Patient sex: F
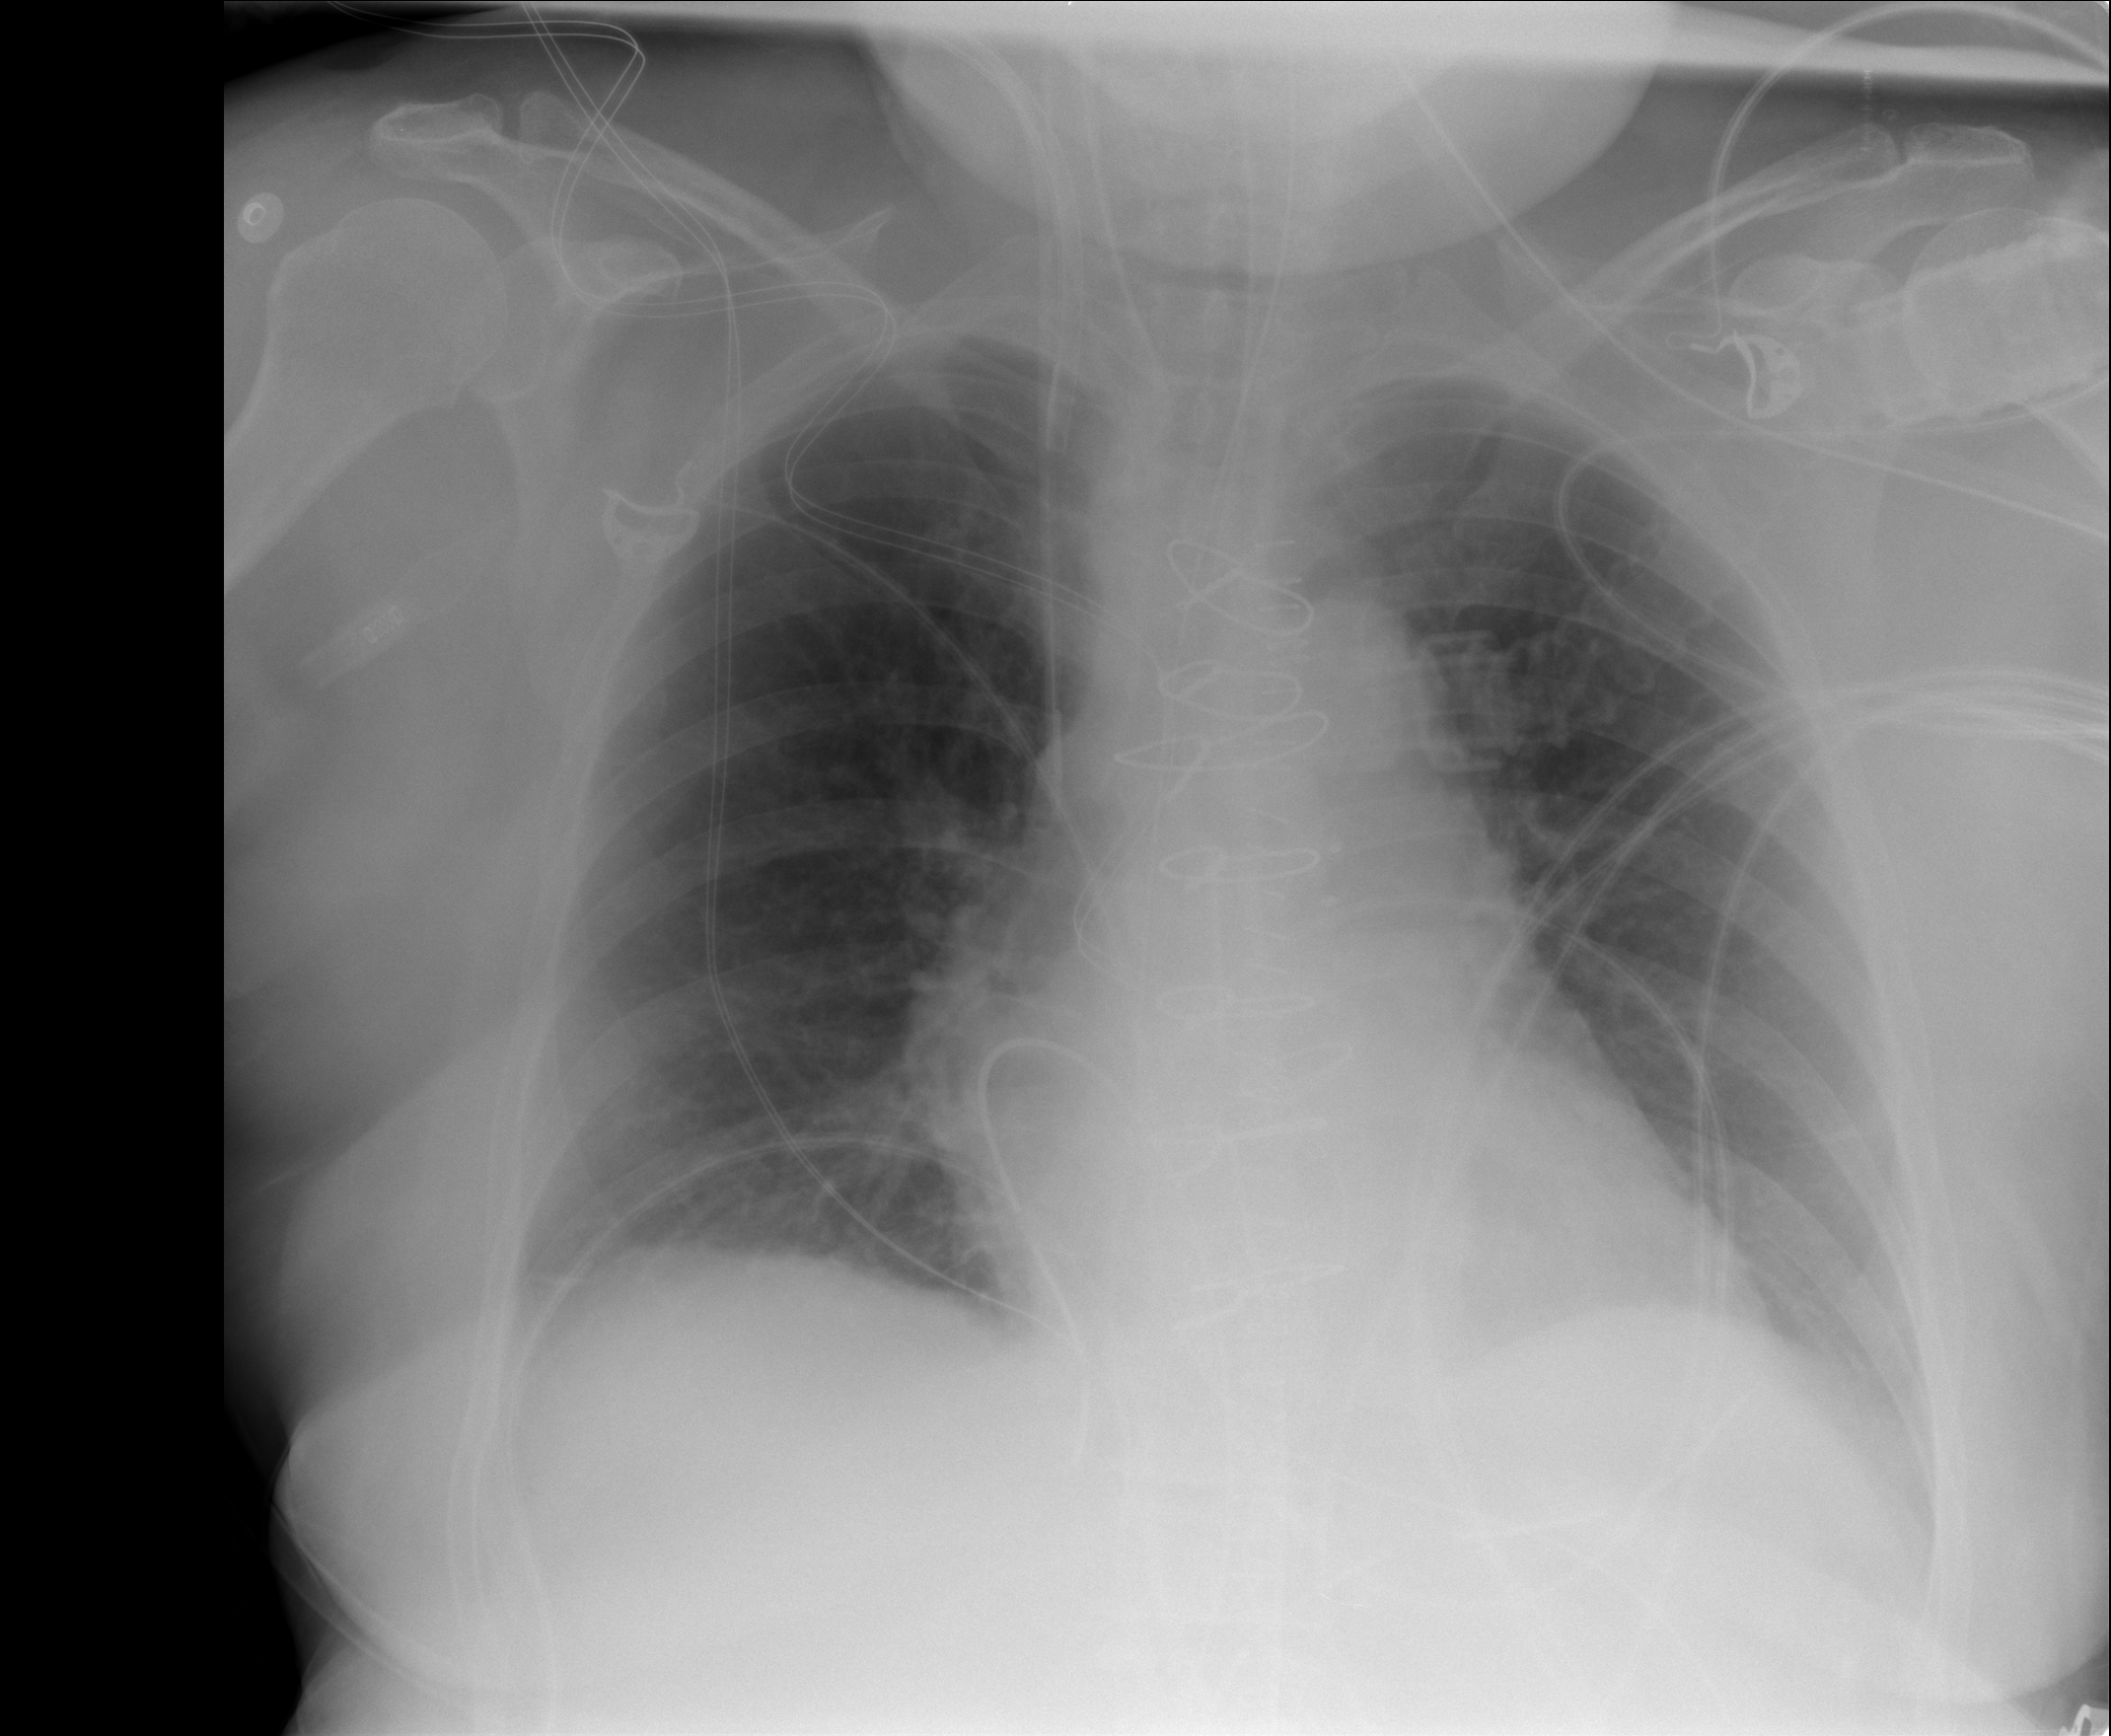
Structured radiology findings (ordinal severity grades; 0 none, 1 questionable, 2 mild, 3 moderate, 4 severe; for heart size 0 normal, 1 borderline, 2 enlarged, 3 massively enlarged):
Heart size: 1
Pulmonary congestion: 0
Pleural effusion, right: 0
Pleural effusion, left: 0
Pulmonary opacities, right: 0
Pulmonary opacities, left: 0
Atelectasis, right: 2
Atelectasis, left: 2